Field crop: maize
Growth stage: 2
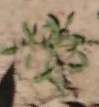
Species: atriplex